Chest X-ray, AP view. Patient: 52 years old, sex F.
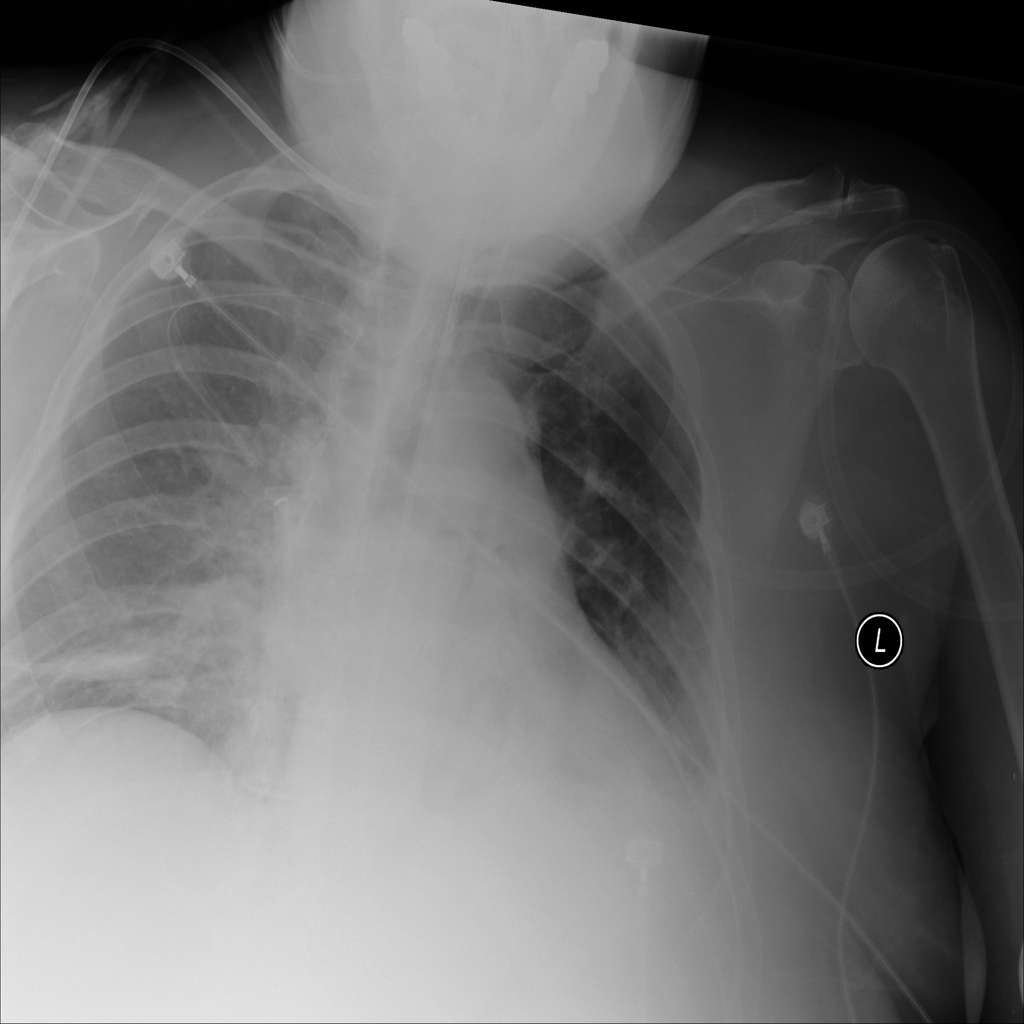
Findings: Atelectasis, Effusion, Nodule